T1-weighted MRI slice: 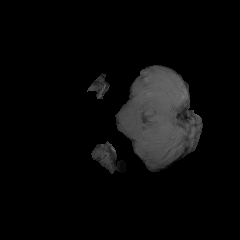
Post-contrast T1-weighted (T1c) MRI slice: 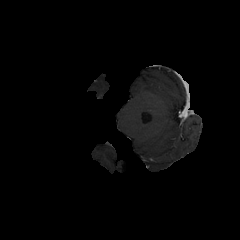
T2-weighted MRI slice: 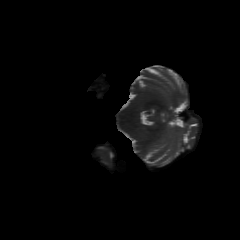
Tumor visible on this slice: no